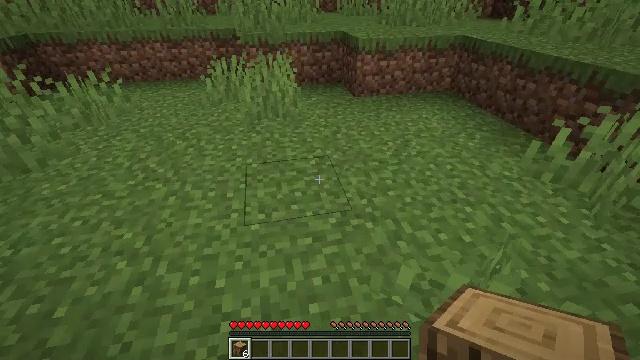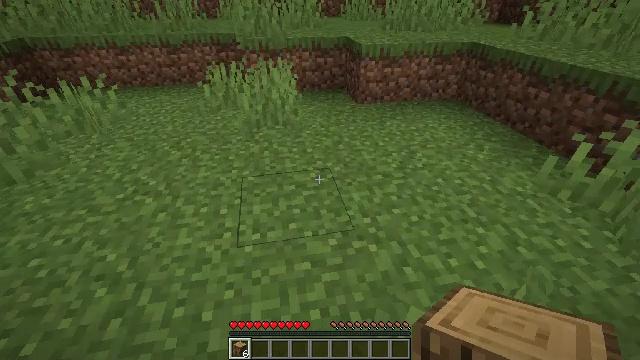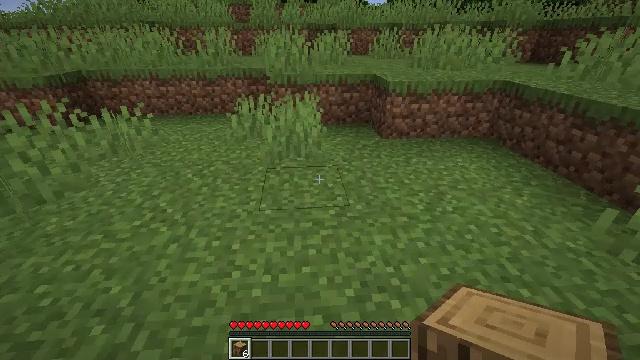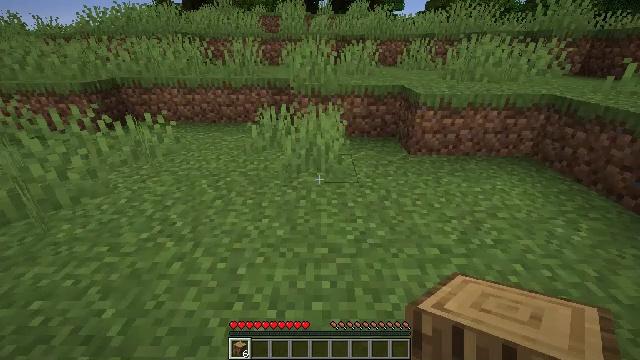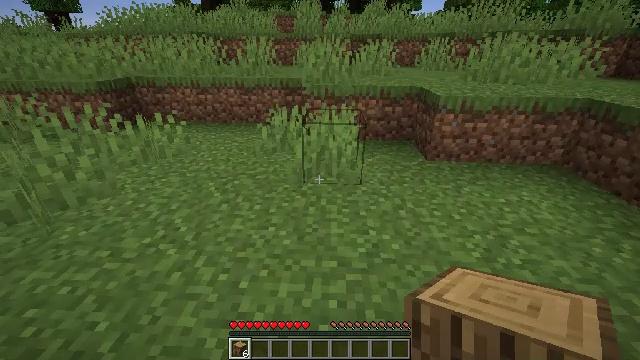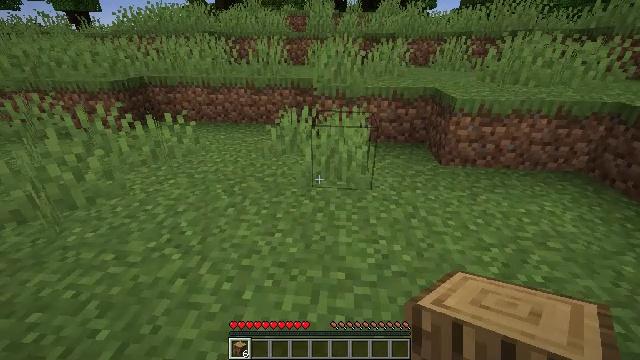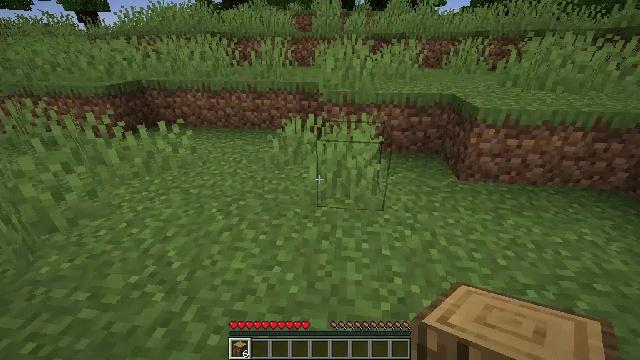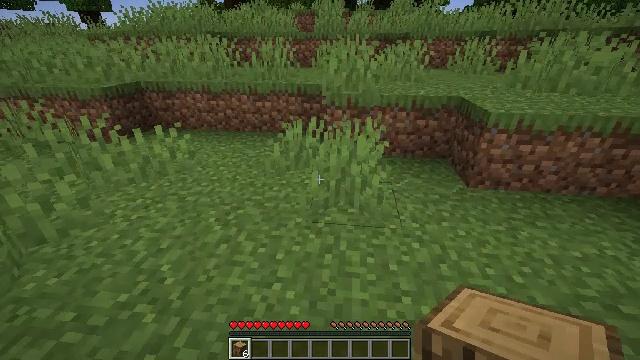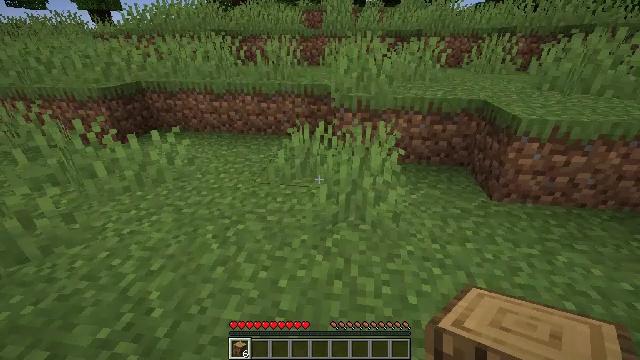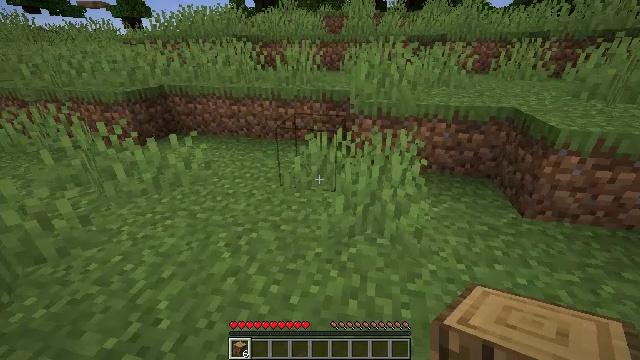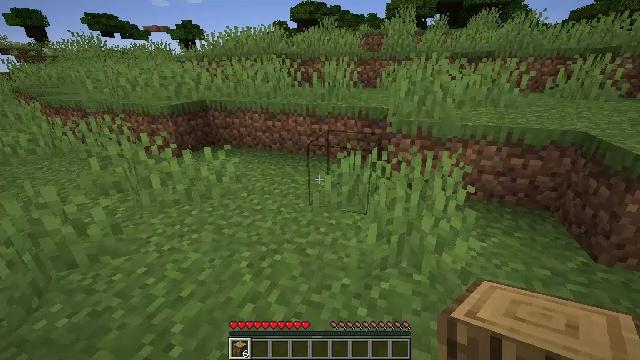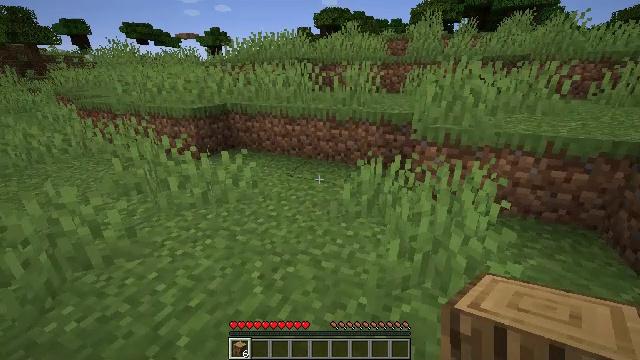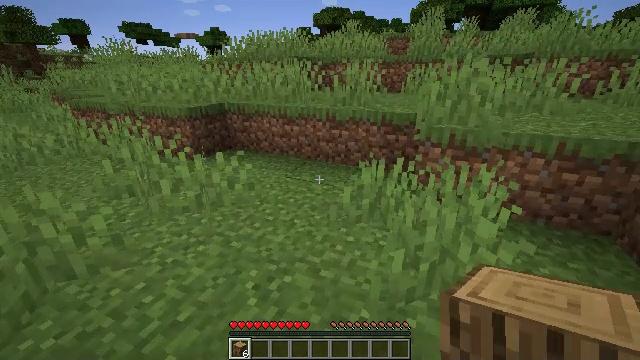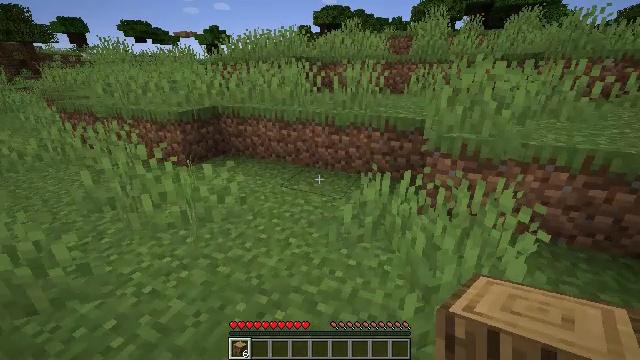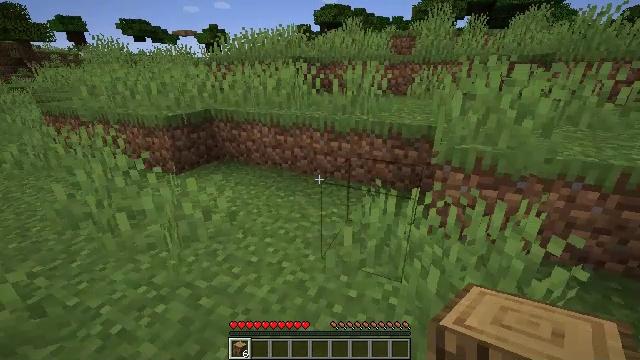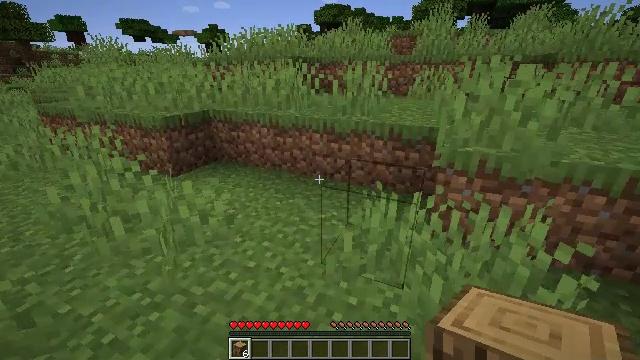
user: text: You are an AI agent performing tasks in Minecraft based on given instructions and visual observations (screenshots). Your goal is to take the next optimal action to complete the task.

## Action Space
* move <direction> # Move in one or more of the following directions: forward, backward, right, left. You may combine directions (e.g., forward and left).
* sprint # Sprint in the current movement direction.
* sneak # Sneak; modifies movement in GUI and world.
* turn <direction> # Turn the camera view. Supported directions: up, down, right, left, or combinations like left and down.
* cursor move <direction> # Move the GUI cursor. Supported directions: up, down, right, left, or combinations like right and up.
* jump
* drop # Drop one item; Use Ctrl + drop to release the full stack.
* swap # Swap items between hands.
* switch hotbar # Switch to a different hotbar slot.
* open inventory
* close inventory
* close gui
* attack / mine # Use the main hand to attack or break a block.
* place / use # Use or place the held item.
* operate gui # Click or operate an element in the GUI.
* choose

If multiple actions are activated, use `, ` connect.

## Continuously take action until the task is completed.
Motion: motion action
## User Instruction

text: Break the mushroom stem block.
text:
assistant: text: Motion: move forward
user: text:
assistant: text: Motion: move forward, turn left and up
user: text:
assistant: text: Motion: move forward, turn left and up
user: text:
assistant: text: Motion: move forward, turn left
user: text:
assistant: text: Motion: move forward, turn left
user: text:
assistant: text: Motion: move forward, turn left
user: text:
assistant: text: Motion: move forward
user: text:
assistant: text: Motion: move forward, turn left
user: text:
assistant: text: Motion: move forward, turn left
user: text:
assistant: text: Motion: move forward, turn left and up
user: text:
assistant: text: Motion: move forward, turn left
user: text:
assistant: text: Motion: move forward
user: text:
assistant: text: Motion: move forward
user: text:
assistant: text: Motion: move forward
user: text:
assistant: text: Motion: move forward
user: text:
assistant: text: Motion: move forward
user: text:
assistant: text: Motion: move forward
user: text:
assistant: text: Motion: move forward, turn up
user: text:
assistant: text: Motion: move forward, turn left and up
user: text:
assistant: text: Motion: move forward, turn left and up
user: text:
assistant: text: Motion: move forward, turn left and up
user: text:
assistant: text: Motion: move forward
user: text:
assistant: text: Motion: move forward
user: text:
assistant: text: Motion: move forward
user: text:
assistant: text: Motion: move forward
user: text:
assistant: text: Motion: move forward
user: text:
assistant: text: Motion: move forward
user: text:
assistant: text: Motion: move forward, jump
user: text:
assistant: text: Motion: move forward, jump
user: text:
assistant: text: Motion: move forward, jump